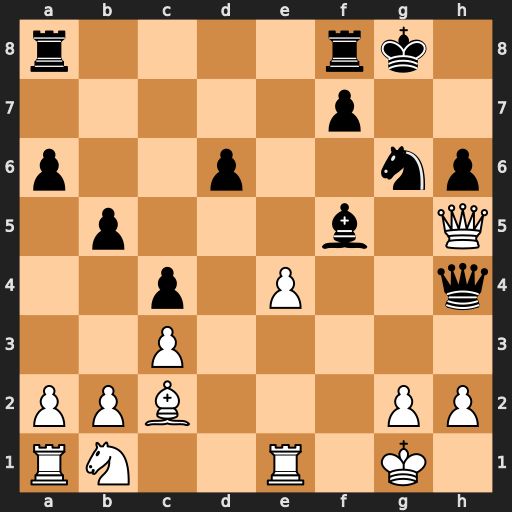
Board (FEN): r4rk1/5p2/p2p2np/1p3b1Q/2p1P2q/2P5/PPB3PP/RN2R1K1
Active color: w
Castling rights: -
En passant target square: -
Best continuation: Qxh4 Nxh4 exf5